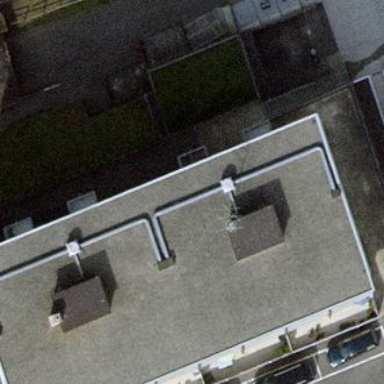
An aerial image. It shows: Garage.